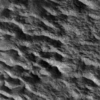
Label: not_dusty